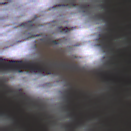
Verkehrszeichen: VerbotDerEinfahrt
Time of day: MorningAfternoon
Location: Outdoor (Nature)
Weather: Overcast
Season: Autumn
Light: Natural